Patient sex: F
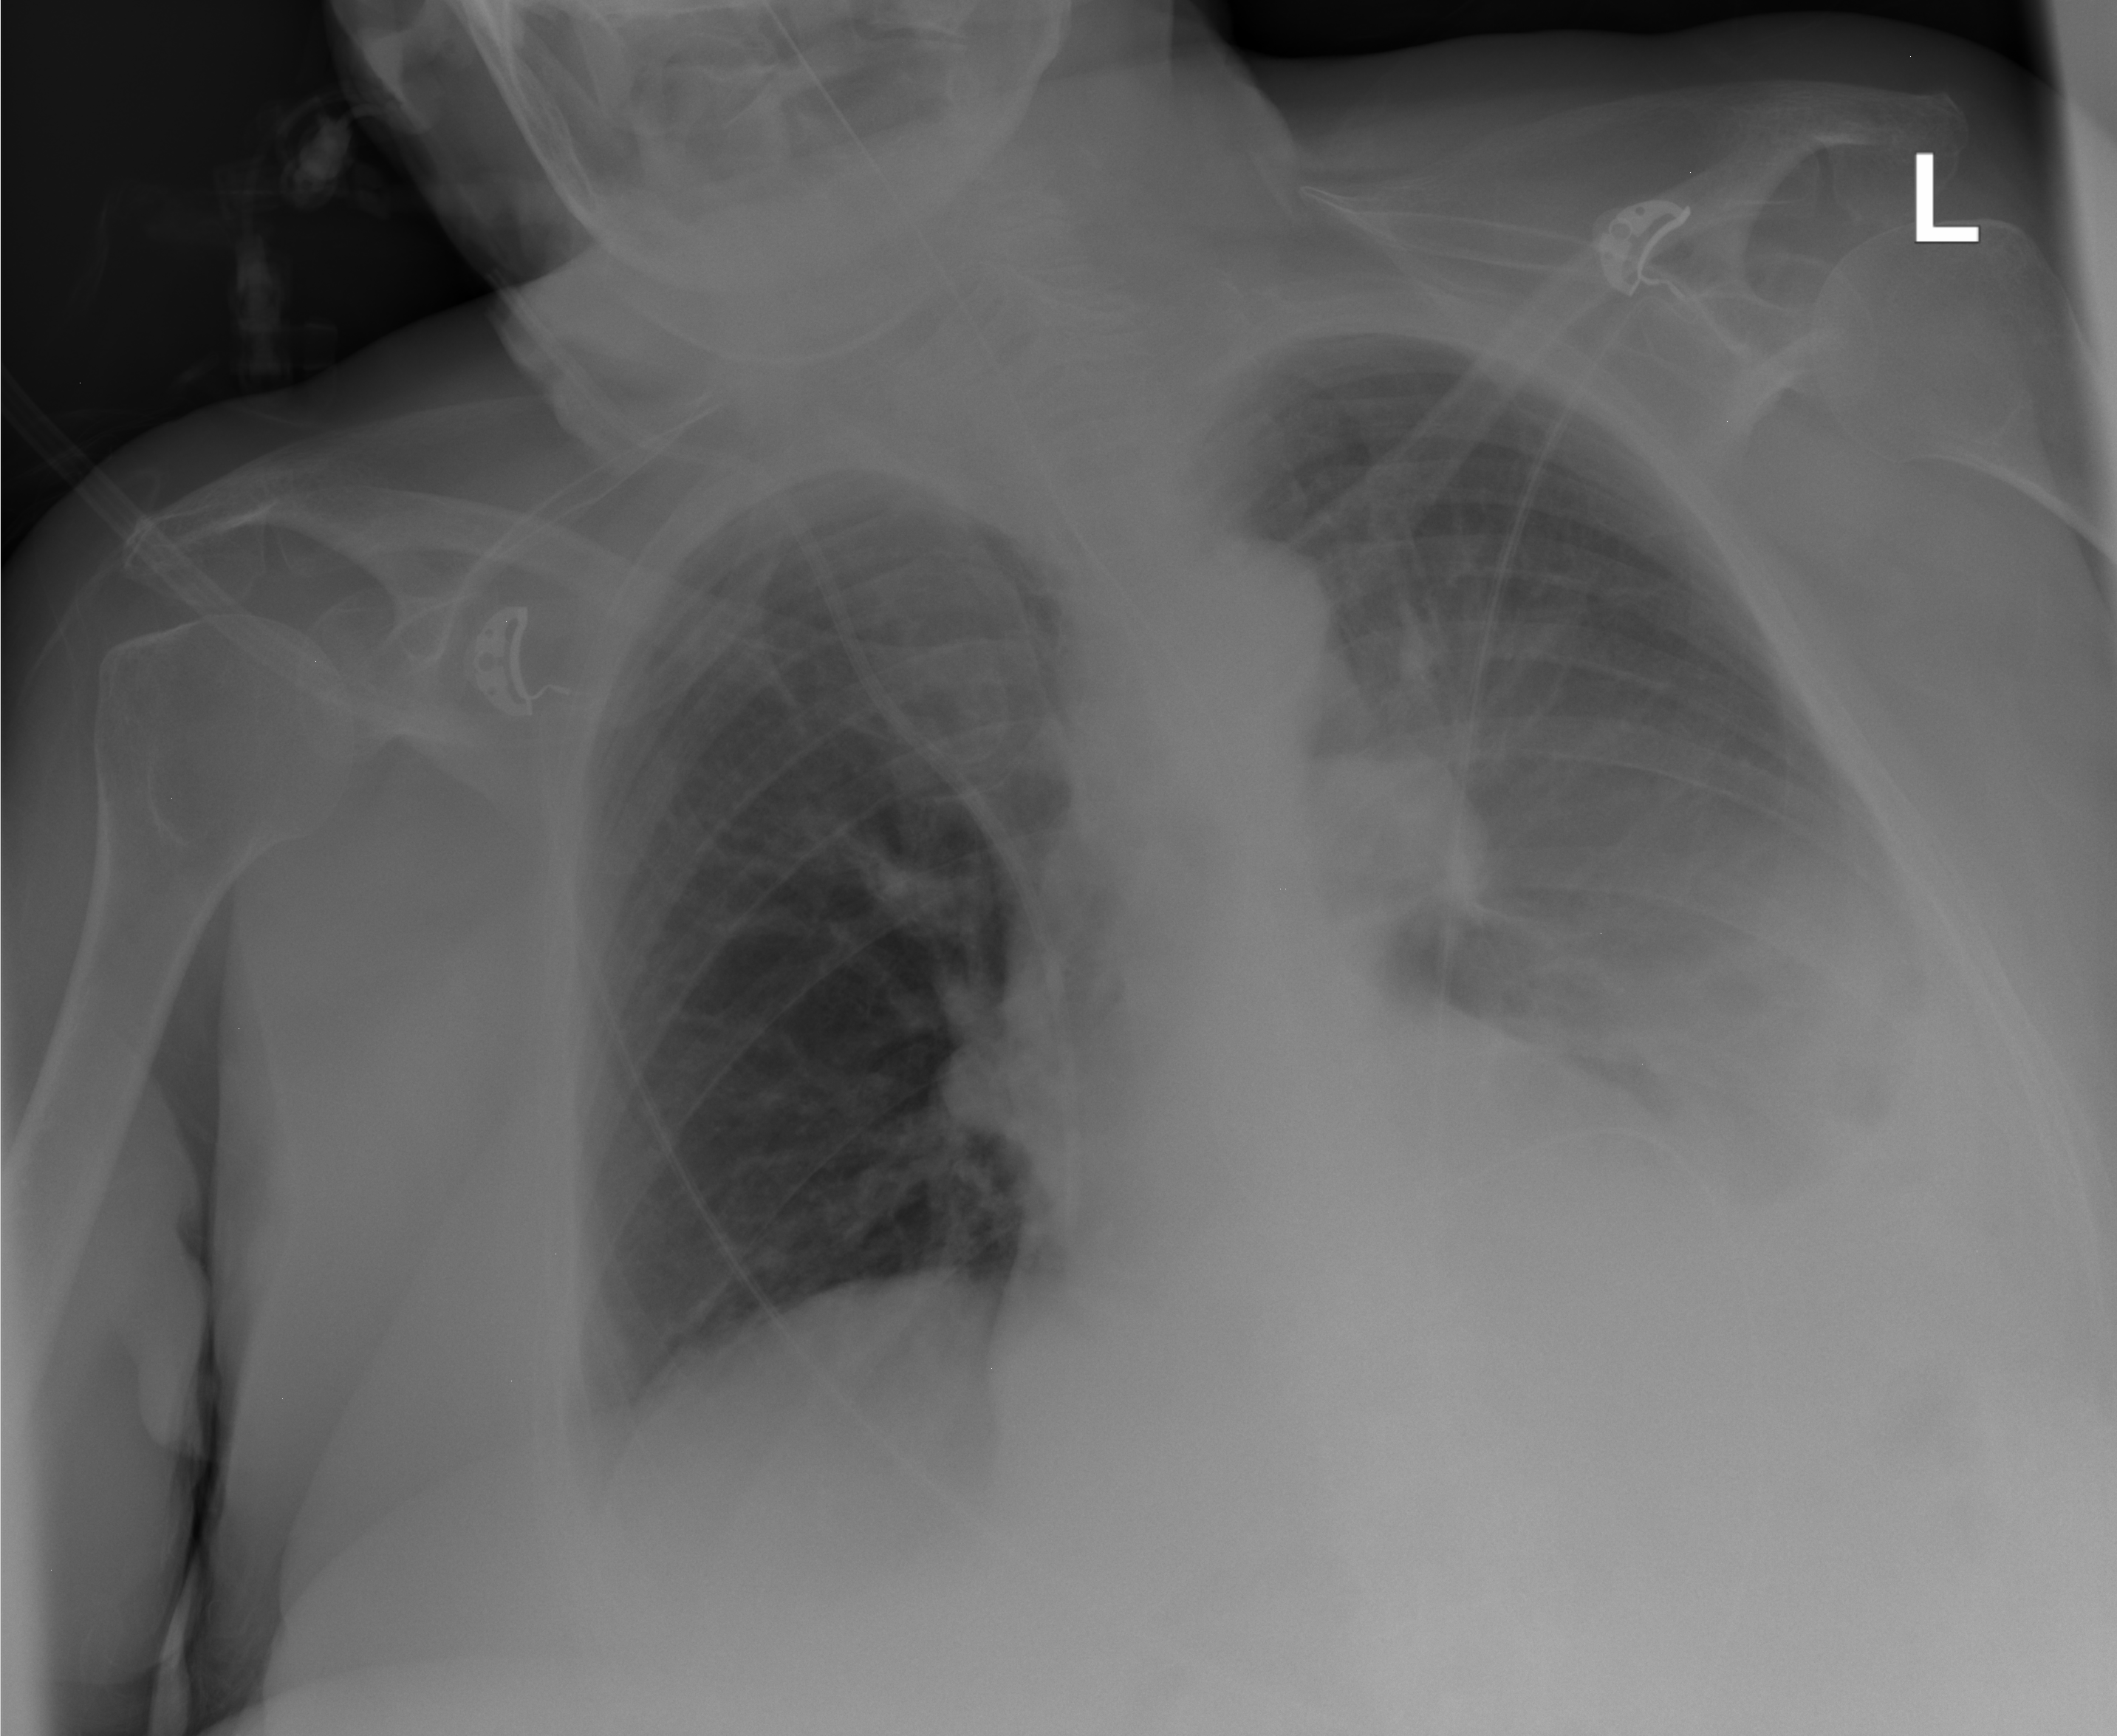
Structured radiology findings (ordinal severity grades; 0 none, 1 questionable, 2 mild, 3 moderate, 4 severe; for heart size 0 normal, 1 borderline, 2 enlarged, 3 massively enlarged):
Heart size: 0
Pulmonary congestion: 0
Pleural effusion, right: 0
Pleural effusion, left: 2
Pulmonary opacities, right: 0
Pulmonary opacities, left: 0
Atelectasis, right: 0
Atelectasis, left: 3